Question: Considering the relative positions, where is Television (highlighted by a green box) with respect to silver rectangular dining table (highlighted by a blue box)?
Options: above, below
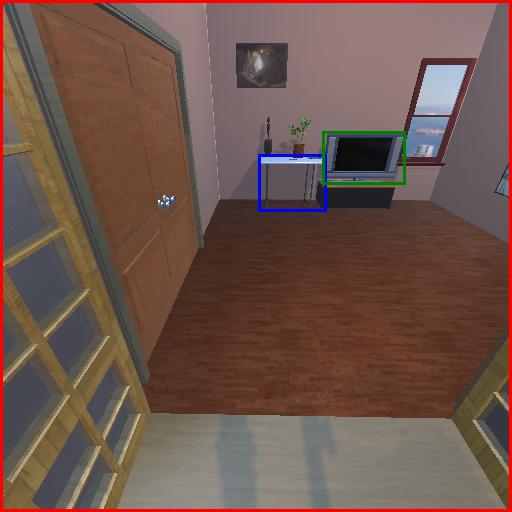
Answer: above